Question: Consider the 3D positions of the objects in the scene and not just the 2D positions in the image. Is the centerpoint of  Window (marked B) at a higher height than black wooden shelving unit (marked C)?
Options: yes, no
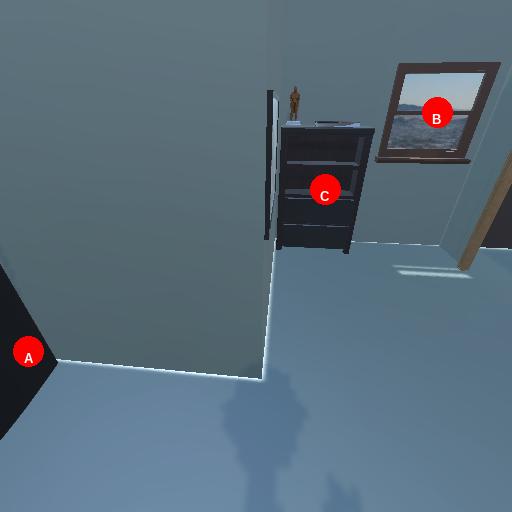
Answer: yes